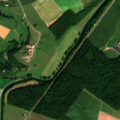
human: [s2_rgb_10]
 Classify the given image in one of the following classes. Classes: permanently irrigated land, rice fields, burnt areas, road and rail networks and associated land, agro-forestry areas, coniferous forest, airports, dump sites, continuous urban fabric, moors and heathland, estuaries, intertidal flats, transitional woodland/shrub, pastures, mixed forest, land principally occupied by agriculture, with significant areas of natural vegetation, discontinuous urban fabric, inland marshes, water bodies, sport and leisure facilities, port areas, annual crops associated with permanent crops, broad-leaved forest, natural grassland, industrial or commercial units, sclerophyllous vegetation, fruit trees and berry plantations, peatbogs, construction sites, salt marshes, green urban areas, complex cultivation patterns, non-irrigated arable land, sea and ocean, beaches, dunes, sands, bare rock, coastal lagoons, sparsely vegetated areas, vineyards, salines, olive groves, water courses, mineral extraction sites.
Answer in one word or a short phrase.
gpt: discontinuous urban fabric, non-irrigated arable land, pastures, complex cultivation patterns, land principally occupied by agriculture, with significant areas of natural vegetation, broad-leaved forest